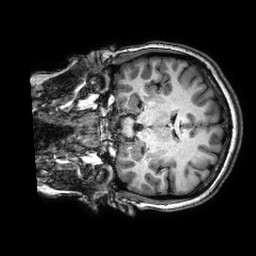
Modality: T1w
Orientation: coronal
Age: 41
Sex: female
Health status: healthy